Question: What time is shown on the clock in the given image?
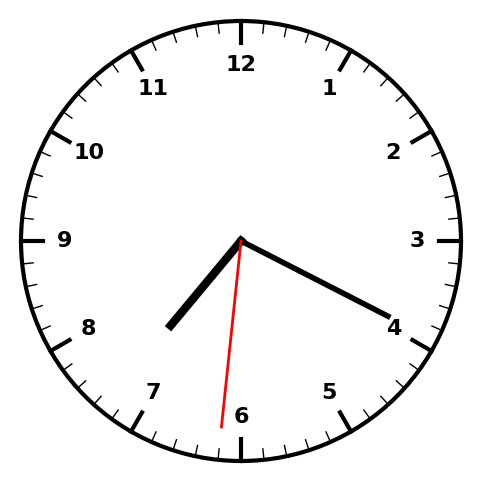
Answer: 07:19:31